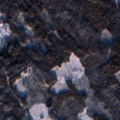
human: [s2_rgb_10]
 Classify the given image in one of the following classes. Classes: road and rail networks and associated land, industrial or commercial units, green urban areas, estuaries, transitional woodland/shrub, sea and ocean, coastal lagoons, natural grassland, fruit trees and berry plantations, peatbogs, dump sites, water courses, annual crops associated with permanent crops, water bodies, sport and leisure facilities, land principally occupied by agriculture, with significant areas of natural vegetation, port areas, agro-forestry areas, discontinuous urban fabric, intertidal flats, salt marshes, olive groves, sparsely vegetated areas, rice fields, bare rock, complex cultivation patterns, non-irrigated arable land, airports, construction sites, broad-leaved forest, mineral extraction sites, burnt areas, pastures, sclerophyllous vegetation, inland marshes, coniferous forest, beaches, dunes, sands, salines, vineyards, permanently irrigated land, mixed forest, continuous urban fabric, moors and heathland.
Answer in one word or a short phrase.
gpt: coniferous forest, mixed forest, transitional woodland/shrub